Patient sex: M
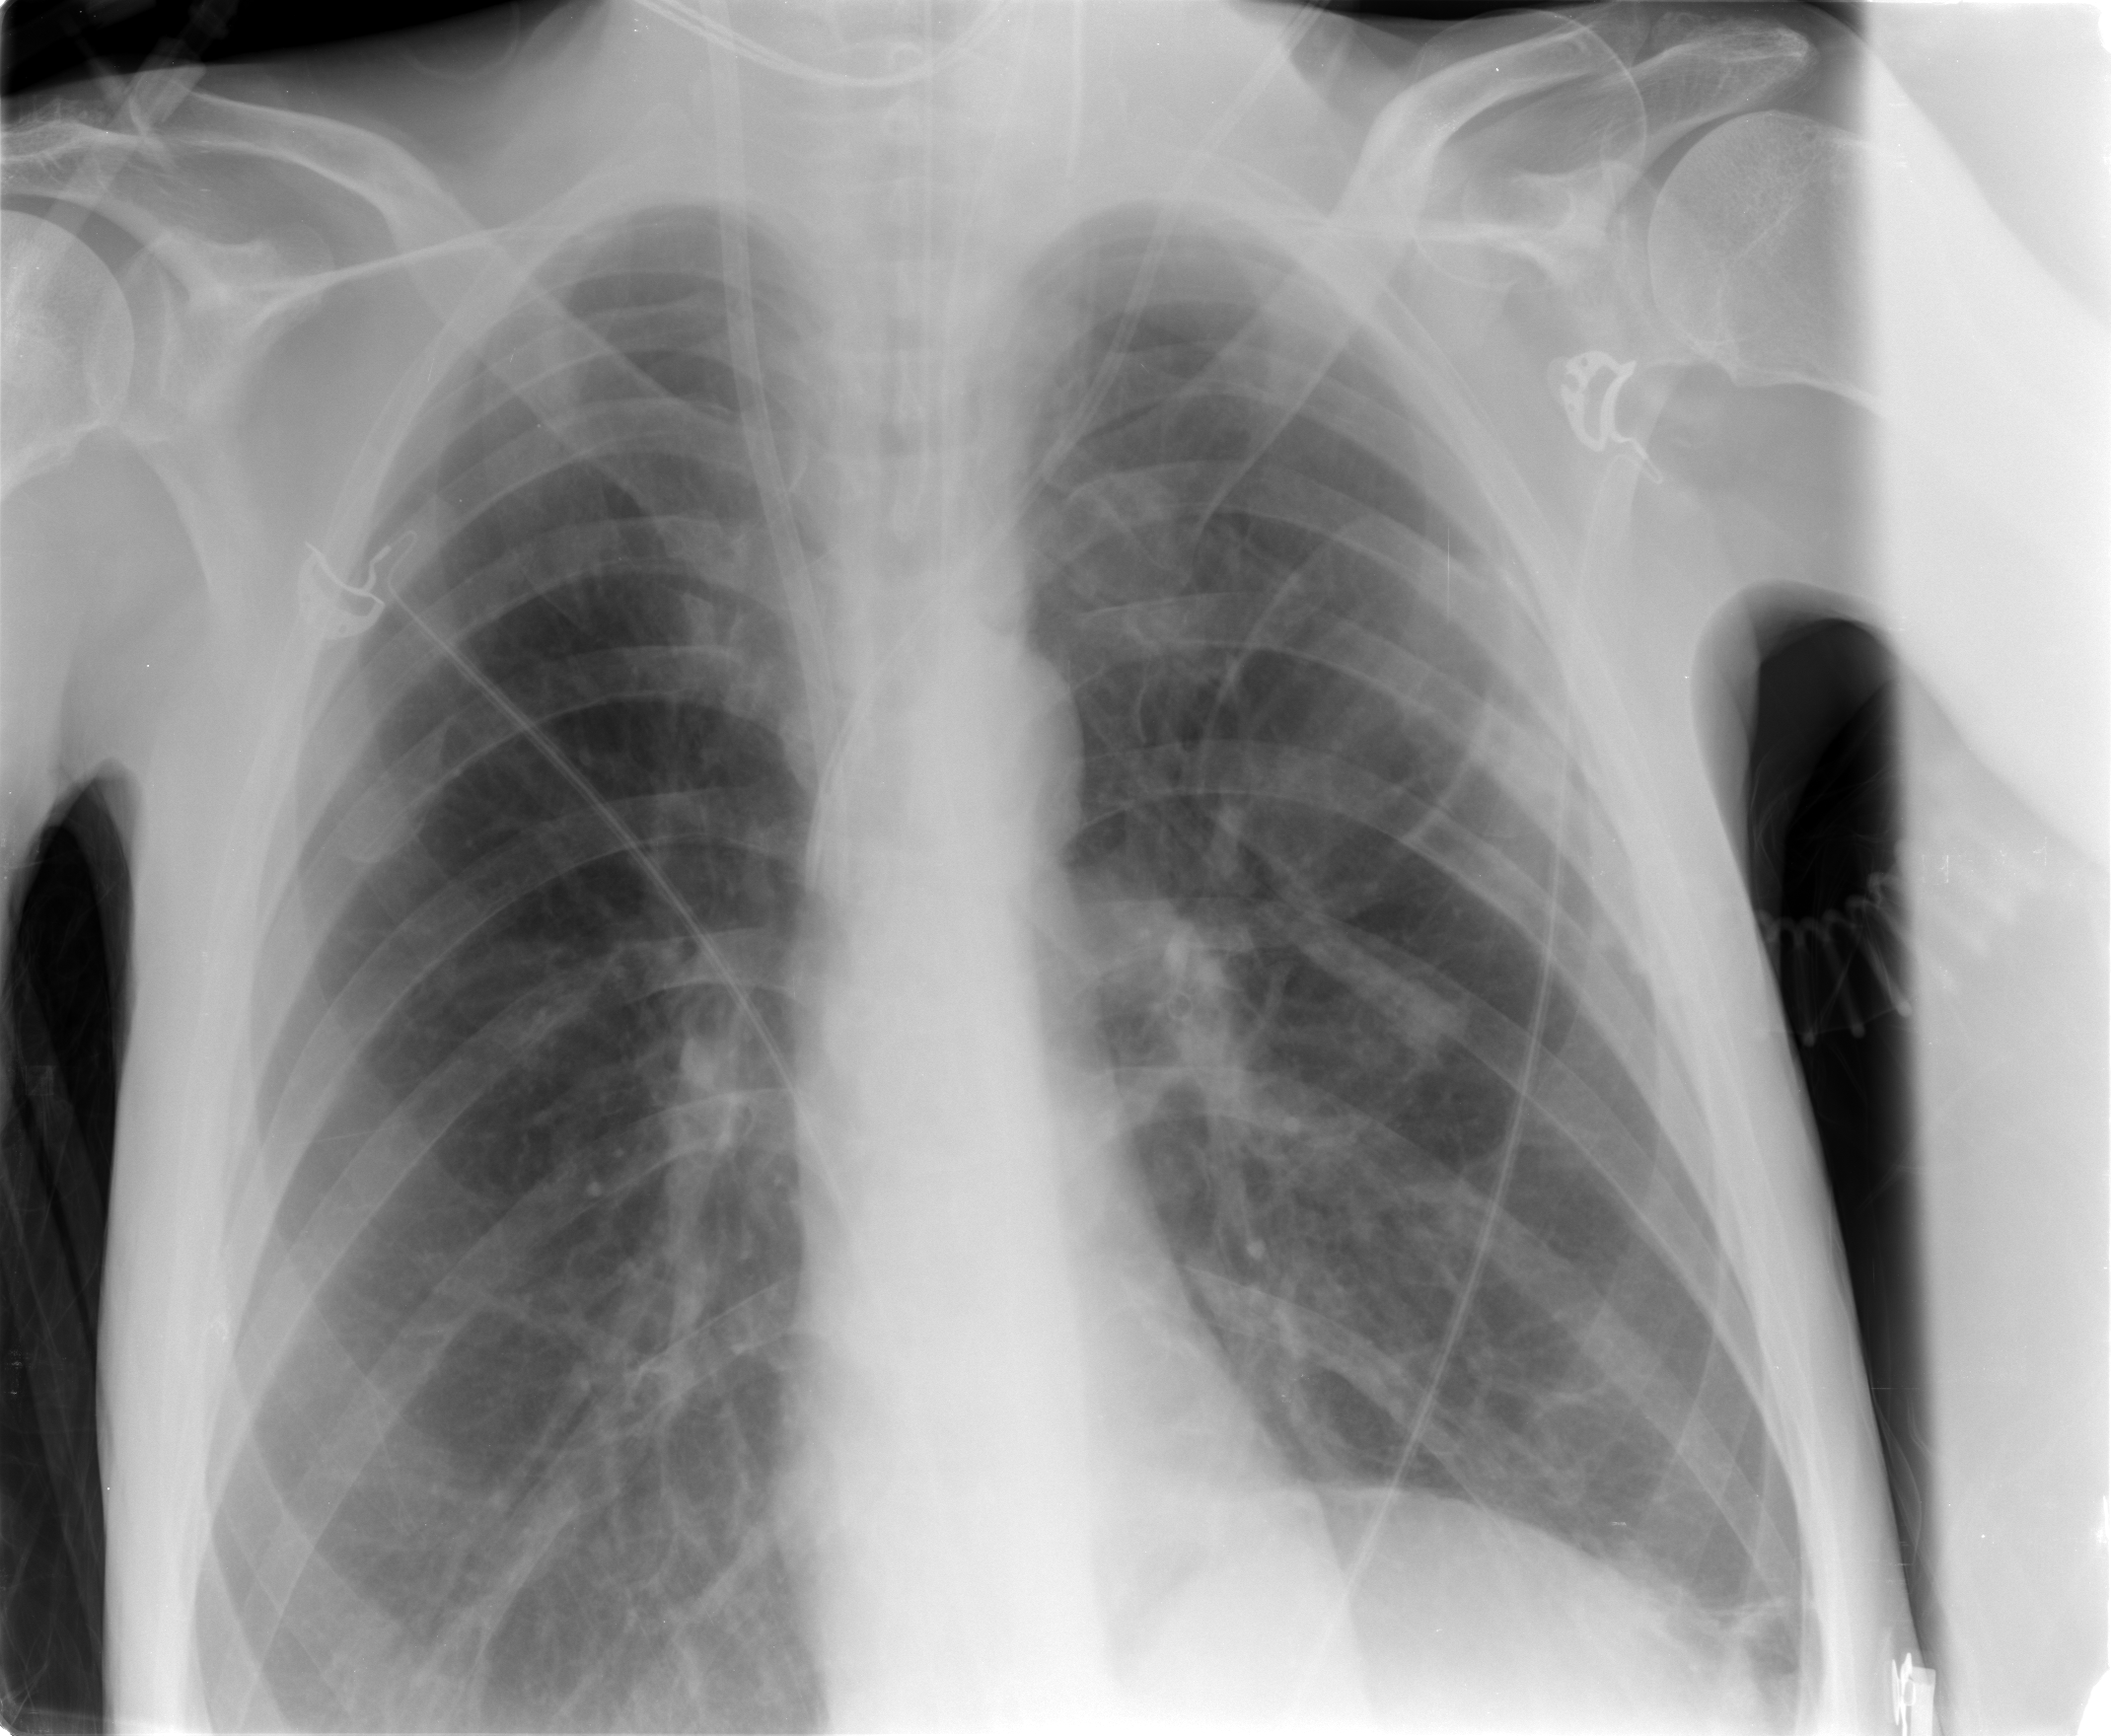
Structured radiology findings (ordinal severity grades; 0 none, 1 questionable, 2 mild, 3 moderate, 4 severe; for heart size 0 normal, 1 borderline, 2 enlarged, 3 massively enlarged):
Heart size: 0
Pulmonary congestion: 2
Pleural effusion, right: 0
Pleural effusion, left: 0
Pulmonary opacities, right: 0
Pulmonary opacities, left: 0
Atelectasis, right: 1
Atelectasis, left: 2